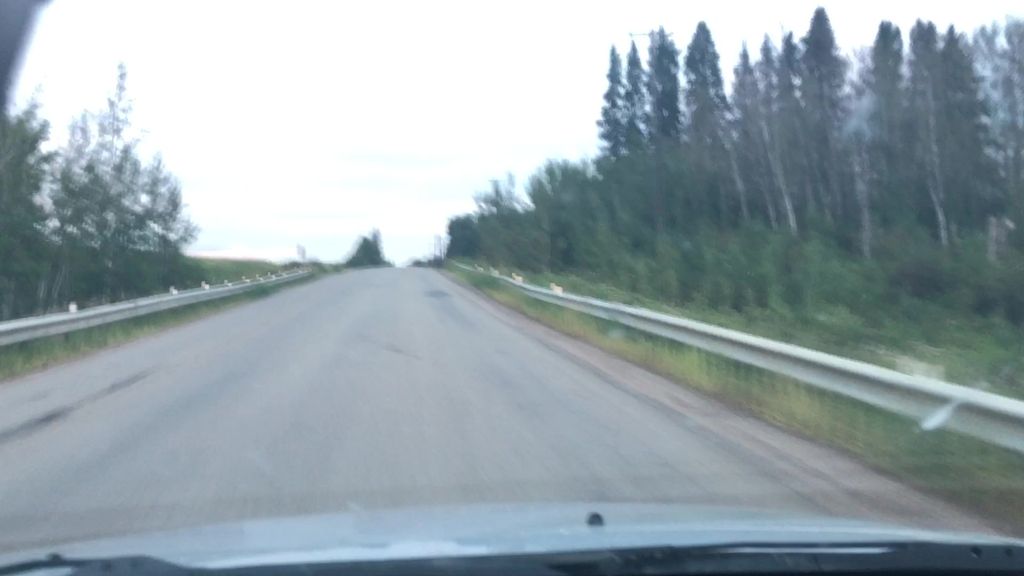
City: edmonton